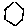
Label: hexagon